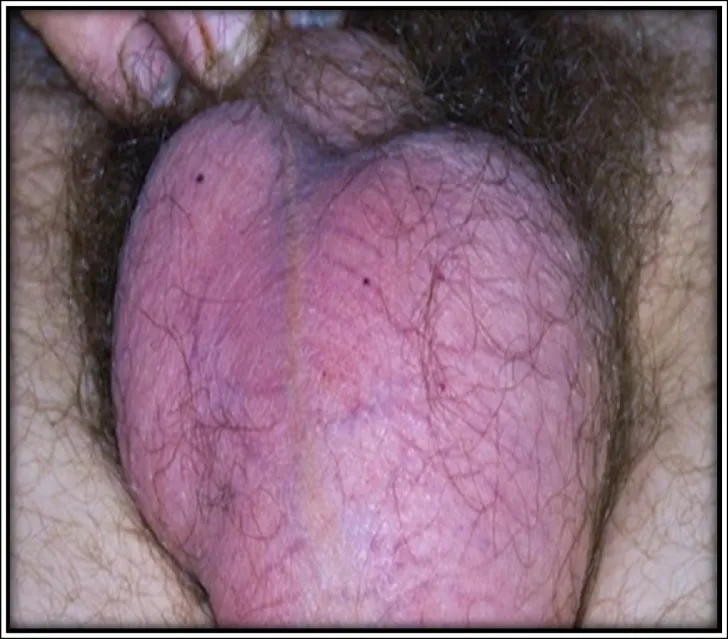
Physical examination revealed a round (a tennis ball), non-tender mass occupying whole the left scrotum.
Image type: medical_photograph (other_medical_photograph)